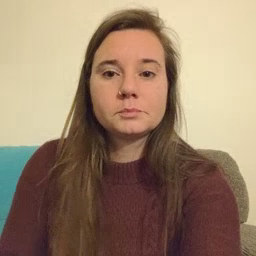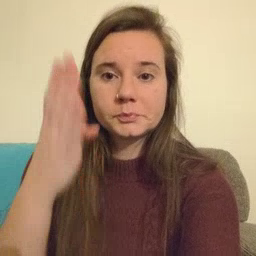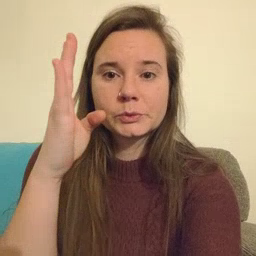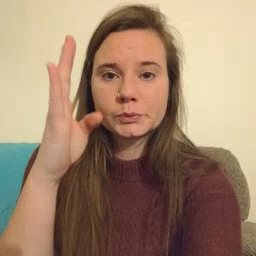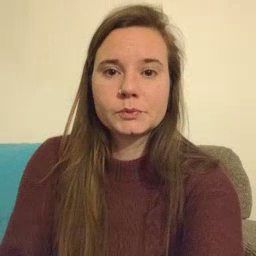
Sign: blue